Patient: sex M, age 44
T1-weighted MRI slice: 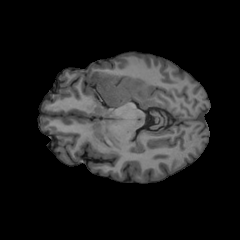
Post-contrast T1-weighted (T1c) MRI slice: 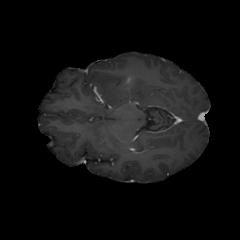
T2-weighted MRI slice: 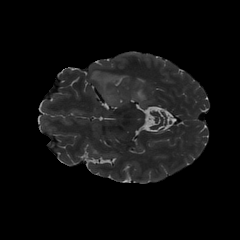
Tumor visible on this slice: yes
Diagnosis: Glioblastoma, IDH-wildtype
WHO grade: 4